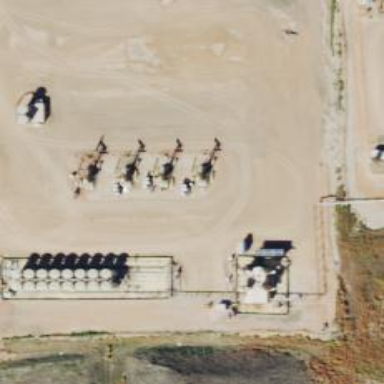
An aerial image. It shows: Petroleum well that is man-made.